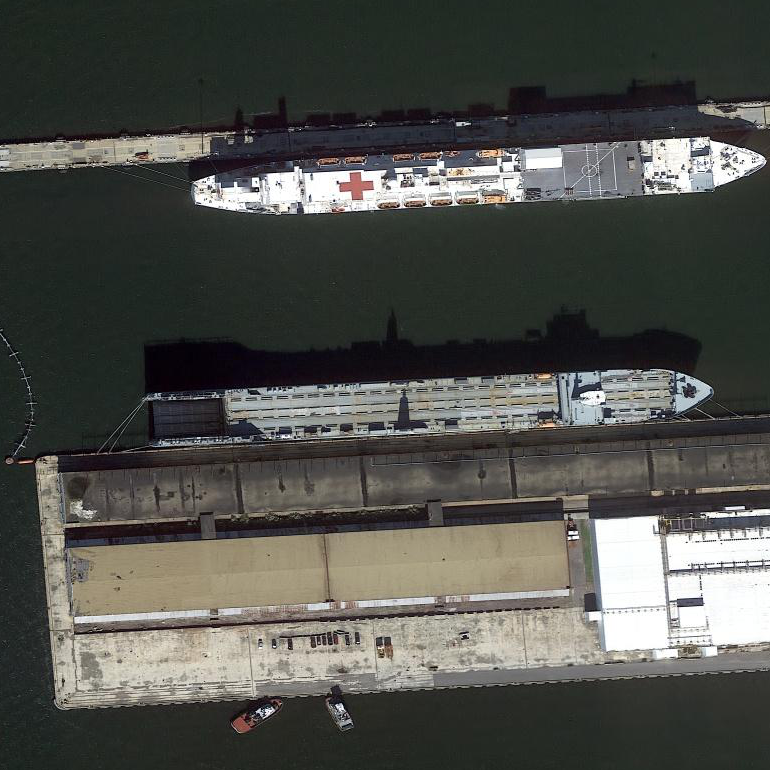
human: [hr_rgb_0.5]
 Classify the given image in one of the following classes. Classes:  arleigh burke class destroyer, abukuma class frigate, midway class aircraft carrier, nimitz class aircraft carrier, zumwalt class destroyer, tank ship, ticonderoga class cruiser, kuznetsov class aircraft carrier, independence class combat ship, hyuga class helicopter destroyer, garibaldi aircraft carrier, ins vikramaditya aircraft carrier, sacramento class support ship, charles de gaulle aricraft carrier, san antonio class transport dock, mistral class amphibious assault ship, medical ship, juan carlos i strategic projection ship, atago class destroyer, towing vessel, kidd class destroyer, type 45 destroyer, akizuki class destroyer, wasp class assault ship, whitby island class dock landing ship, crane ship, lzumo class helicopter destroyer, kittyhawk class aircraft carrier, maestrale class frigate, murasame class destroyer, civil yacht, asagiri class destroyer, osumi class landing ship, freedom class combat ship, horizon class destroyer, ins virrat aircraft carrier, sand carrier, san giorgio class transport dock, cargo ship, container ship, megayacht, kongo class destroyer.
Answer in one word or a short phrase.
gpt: Medical ship